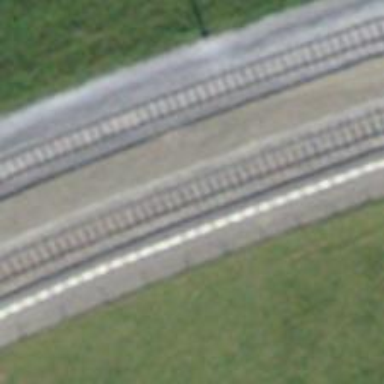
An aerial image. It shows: Narrow-gauge railway track with electrified contact line. The railway has one track.